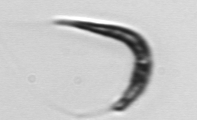
Label: Euglena